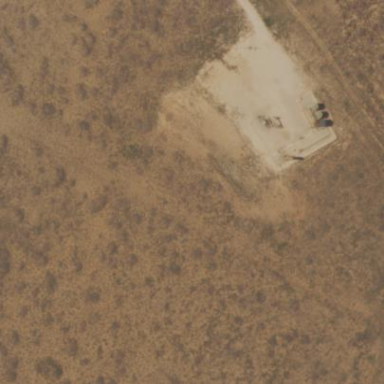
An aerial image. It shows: Wellsite surrounded by sand.